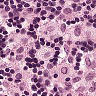
Metastatic tissue present: no